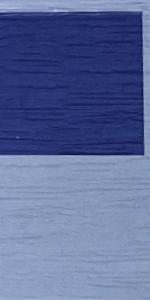
Label: Empty